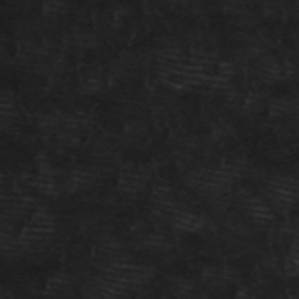
Label: frost